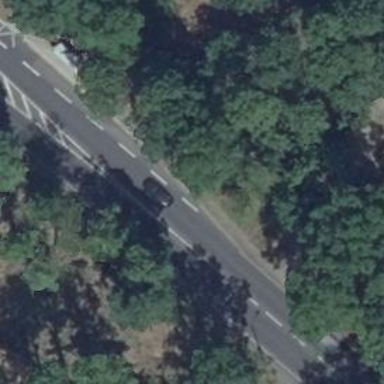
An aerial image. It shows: Secondary road with asphalt surface.